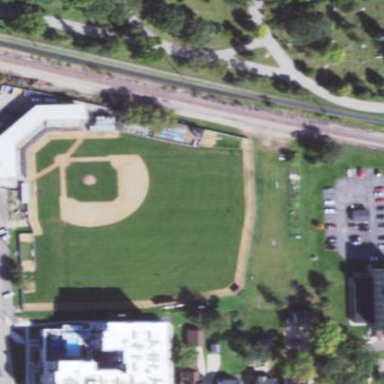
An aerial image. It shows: Baseball pitch for leisure land activities.